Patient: sex F, age 49
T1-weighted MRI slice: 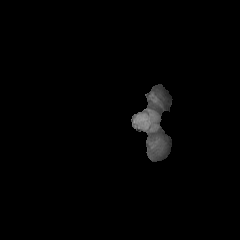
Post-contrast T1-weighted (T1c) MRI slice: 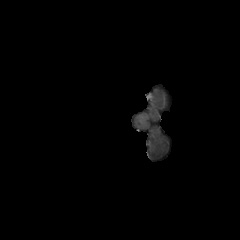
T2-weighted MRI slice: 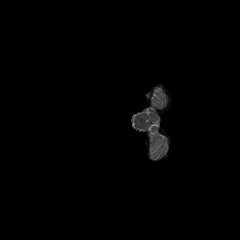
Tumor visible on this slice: no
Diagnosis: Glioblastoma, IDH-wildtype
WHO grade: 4